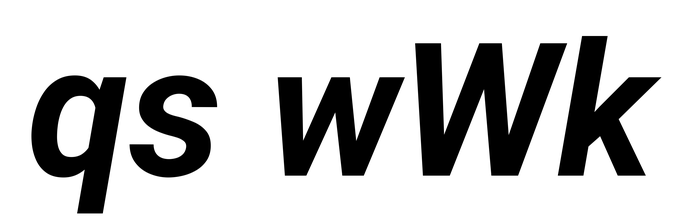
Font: Roboto-Italic_Bold_Italic